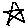
Label: star